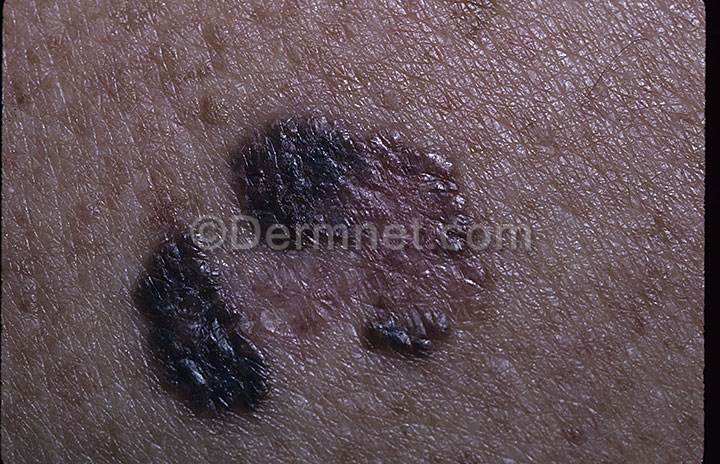
Disease: Actinic Keratosis Basal Cell Carcinoma and other Malignant Lesions